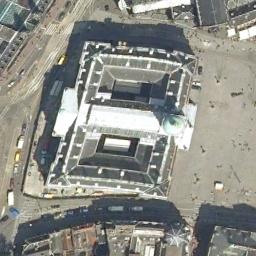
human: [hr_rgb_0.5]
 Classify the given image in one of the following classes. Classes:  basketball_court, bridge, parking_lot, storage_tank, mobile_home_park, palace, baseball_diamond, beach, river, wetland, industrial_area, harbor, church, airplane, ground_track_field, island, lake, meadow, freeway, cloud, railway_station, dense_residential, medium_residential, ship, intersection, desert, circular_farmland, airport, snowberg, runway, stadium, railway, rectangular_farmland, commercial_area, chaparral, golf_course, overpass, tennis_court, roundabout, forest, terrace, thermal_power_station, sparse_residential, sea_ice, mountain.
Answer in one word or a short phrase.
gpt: palace